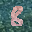
Label: 8